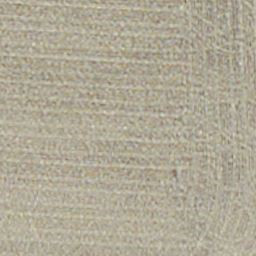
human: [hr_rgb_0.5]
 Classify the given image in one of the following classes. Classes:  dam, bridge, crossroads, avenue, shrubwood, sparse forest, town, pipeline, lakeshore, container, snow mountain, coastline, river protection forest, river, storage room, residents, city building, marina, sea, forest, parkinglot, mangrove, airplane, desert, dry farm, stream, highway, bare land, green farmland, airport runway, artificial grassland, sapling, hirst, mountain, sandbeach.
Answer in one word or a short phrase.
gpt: dry farm